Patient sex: M
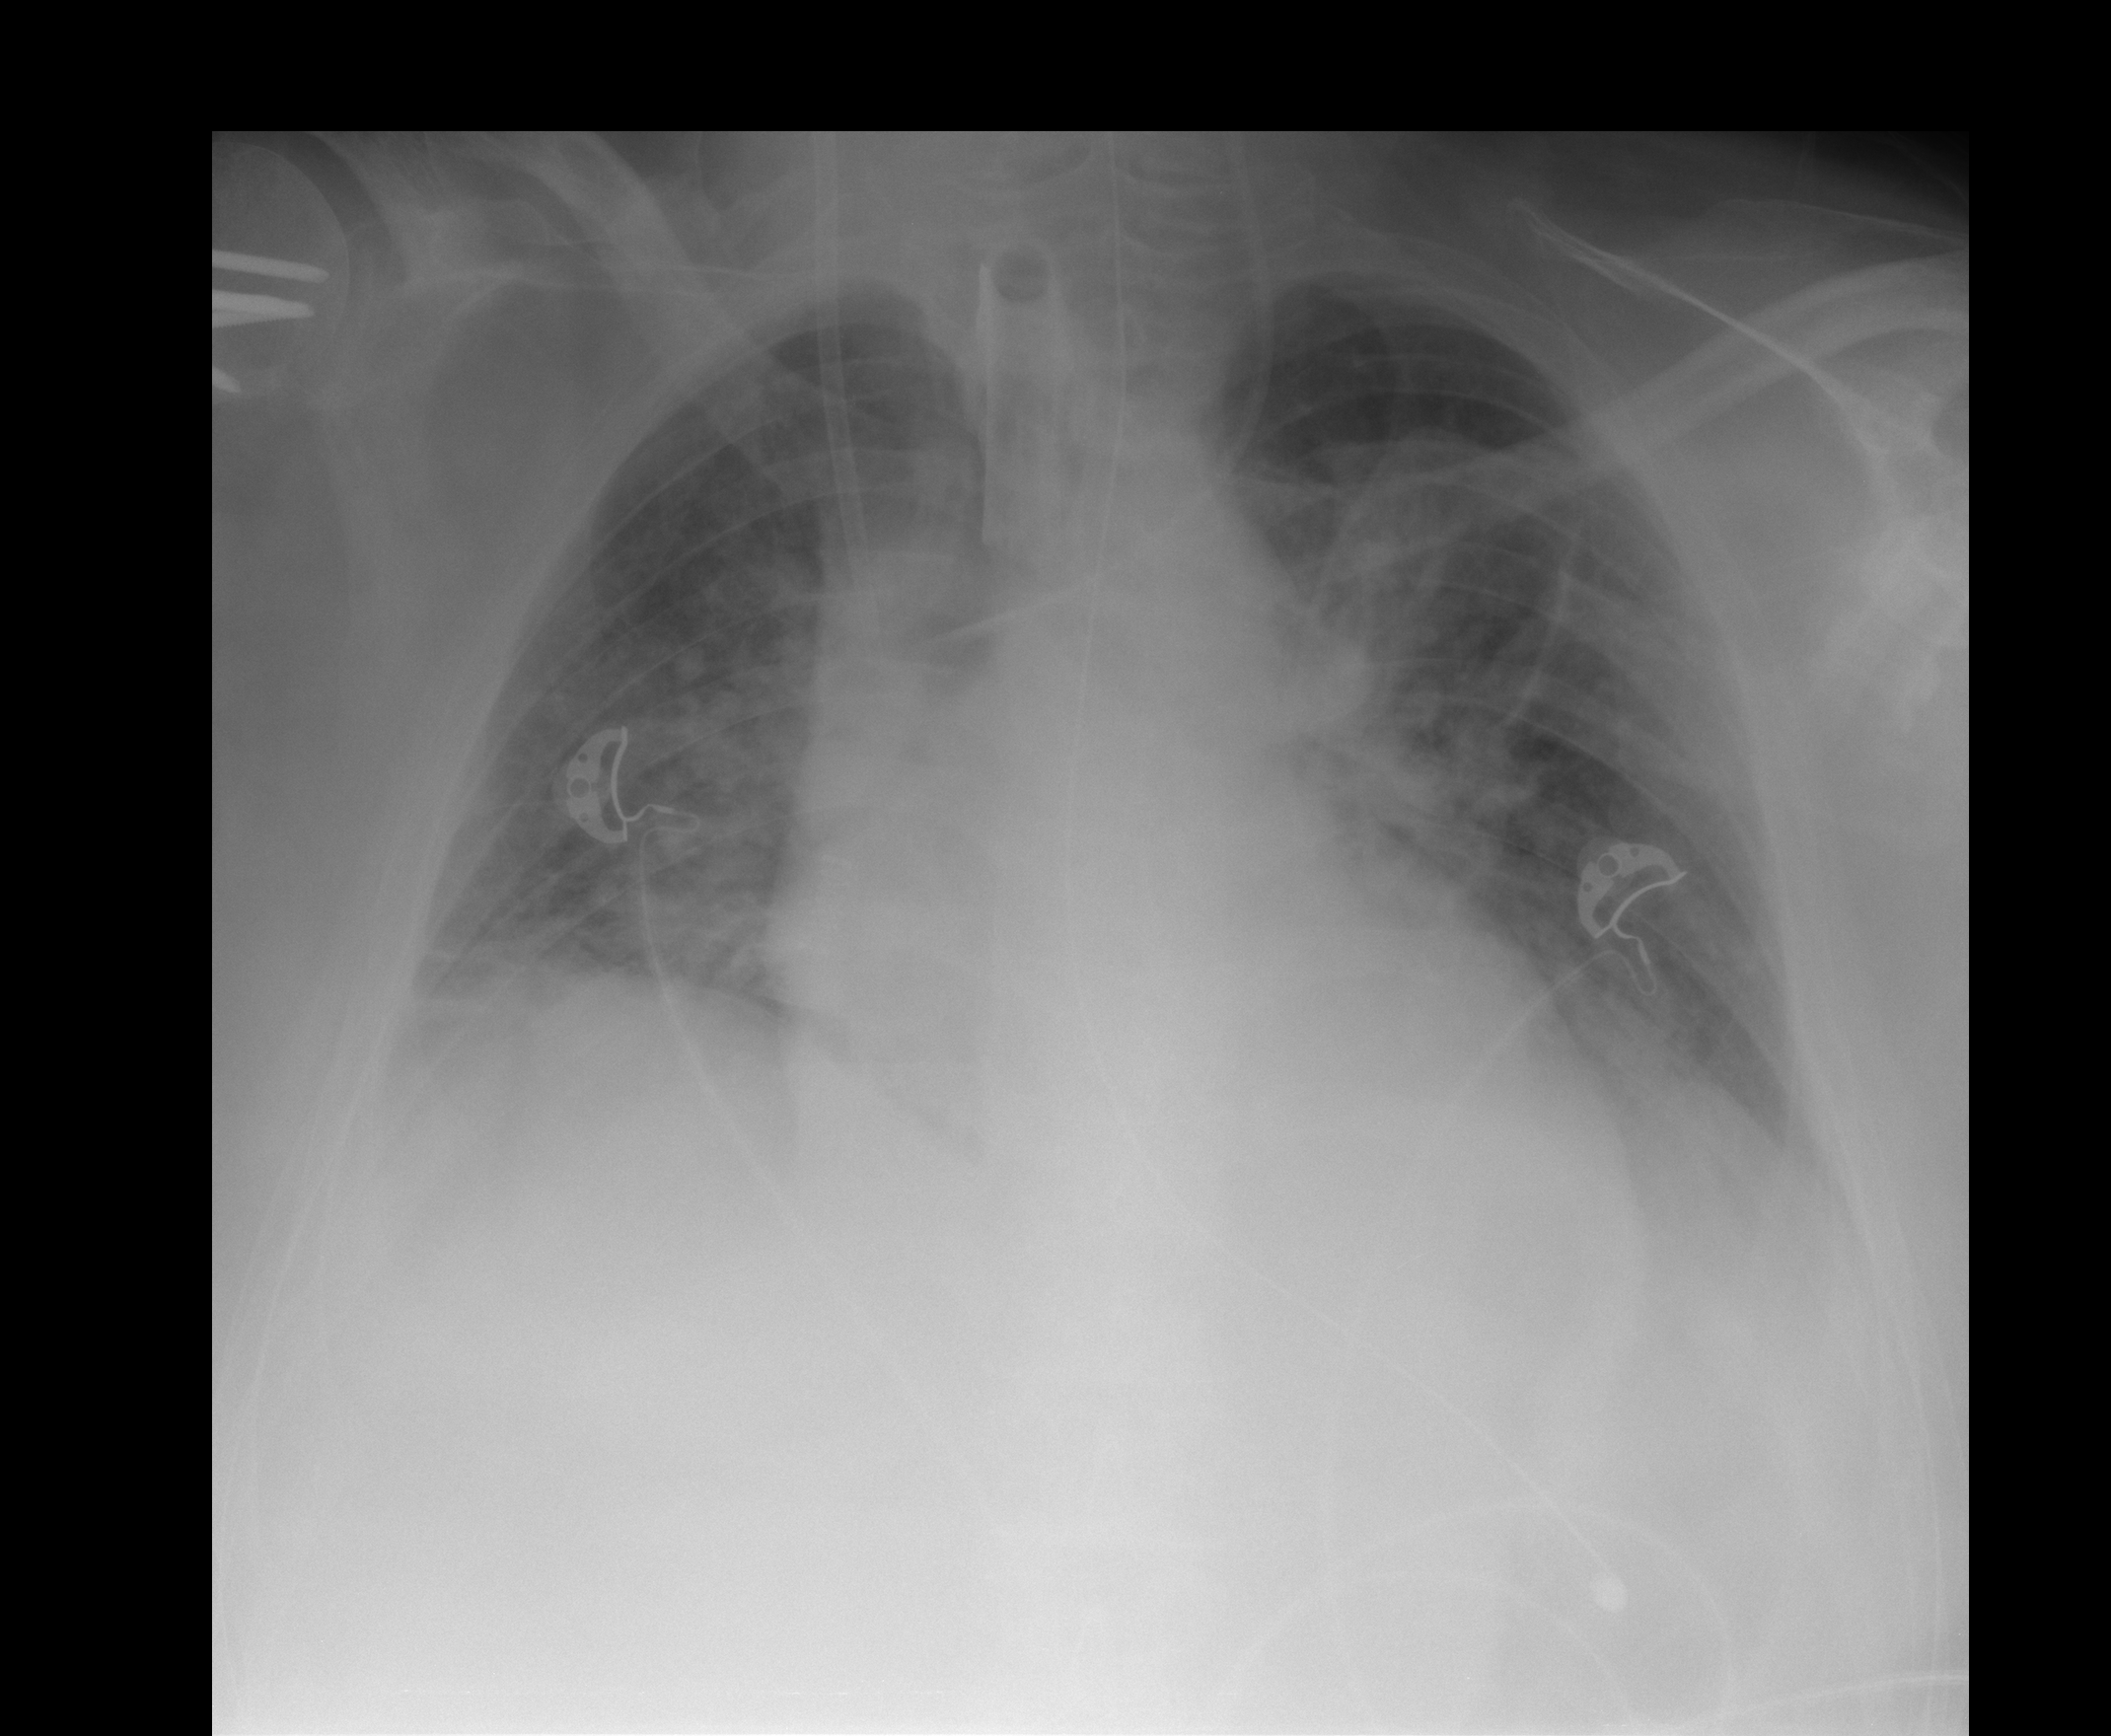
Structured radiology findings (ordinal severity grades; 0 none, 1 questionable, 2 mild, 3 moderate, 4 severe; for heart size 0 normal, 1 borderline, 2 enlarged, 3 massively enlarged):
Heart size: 2
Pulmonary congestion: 2
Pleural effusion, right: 2
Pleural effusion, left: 2
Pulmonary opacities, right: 2
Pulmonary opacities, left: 2
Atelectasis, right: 2
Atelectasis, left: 2